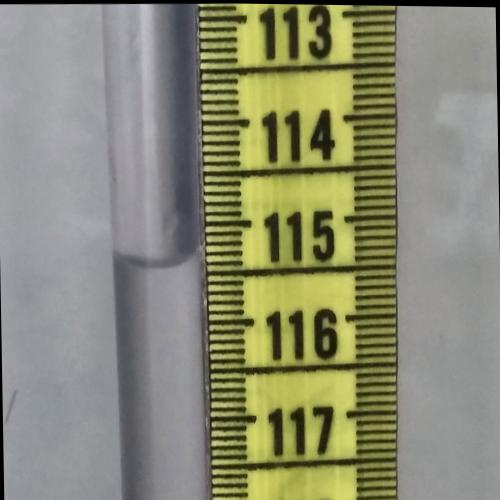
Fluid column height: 115.4 cm